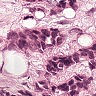
Metastatic tissue present: yes